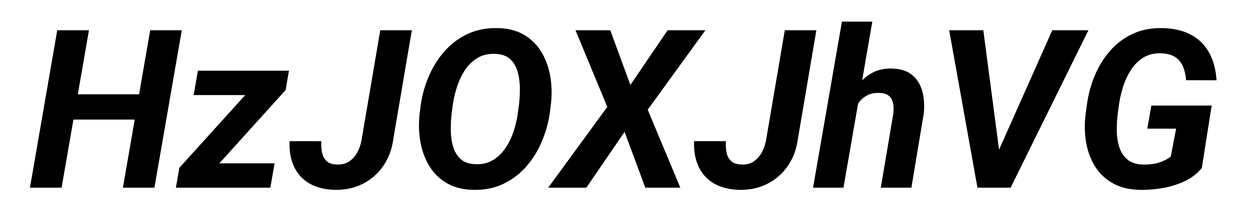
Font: Roboto-Italic_Bold_Italic